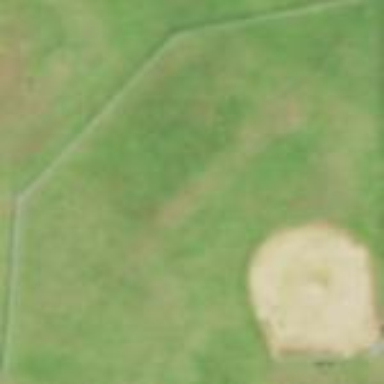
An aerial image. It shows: Baseball pitch for leisure land activities.